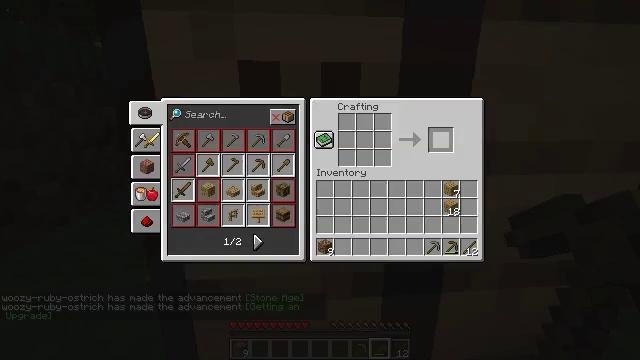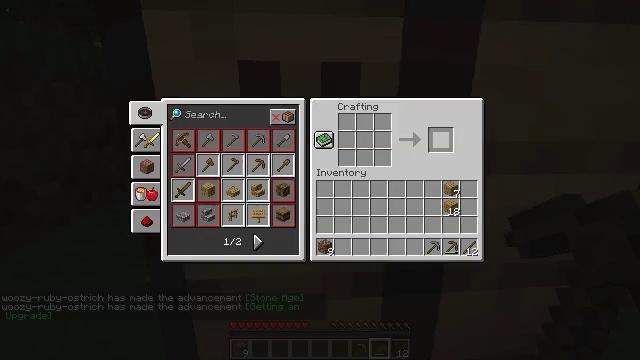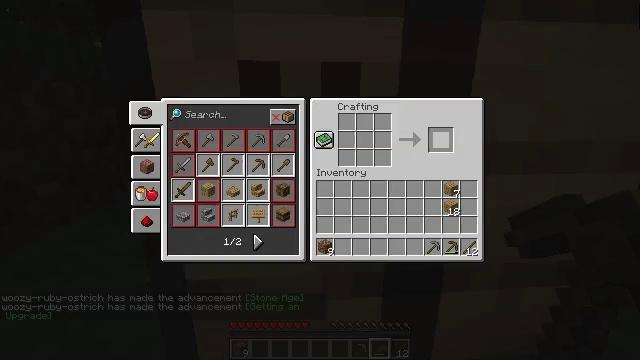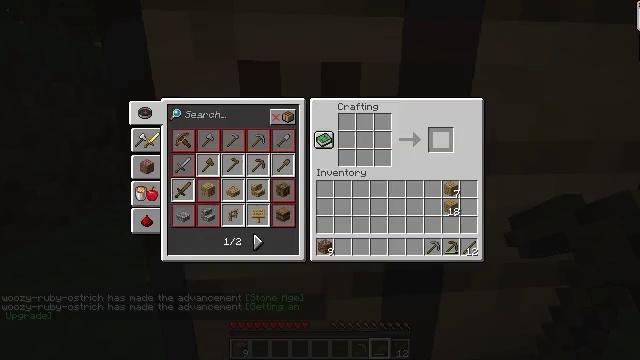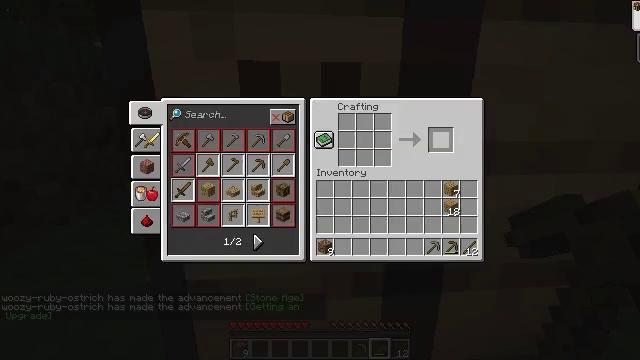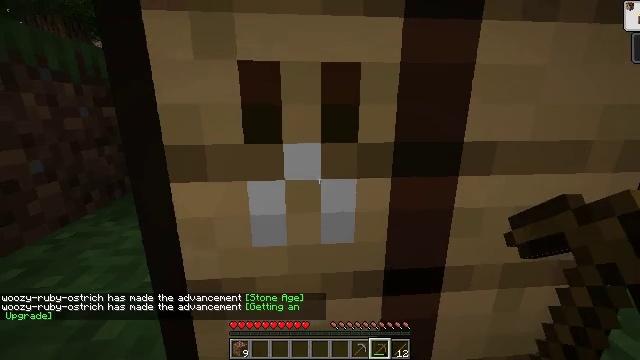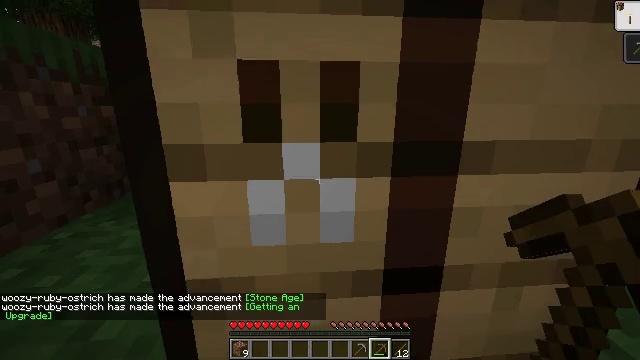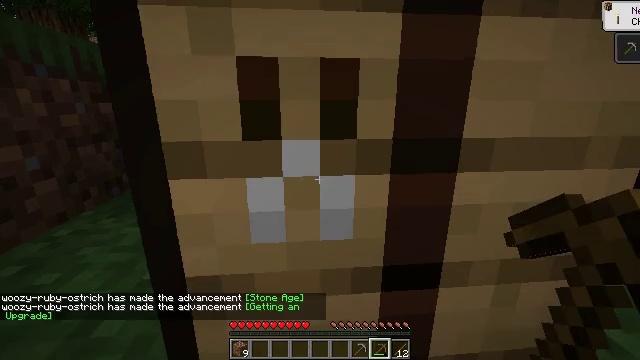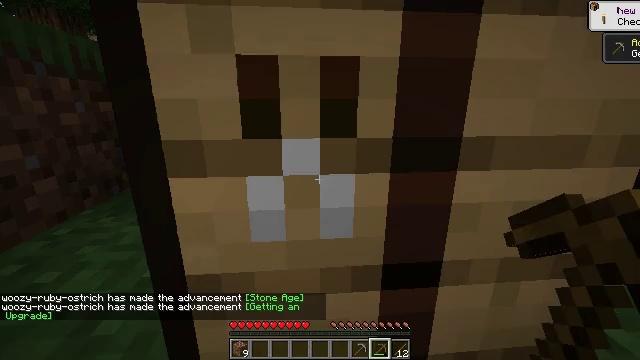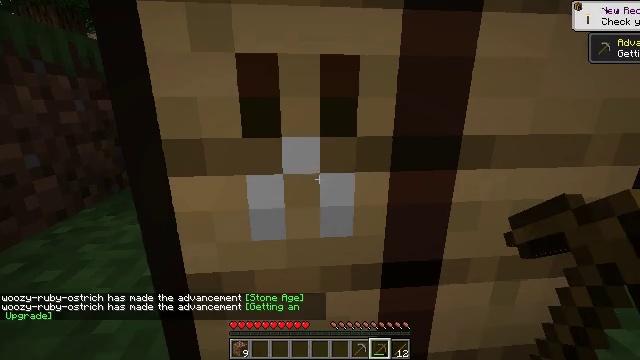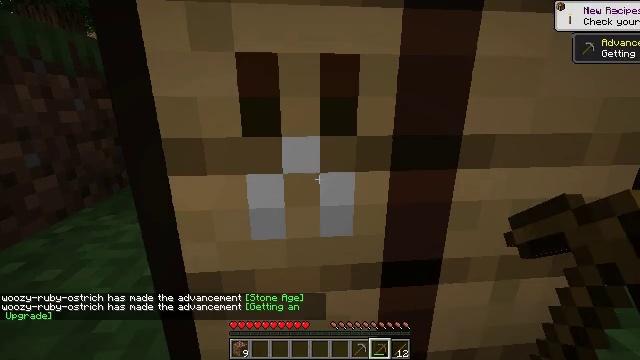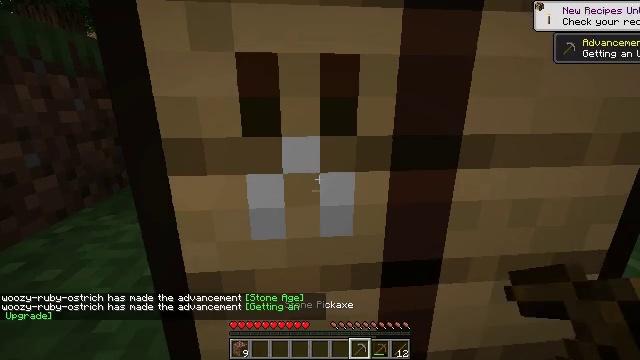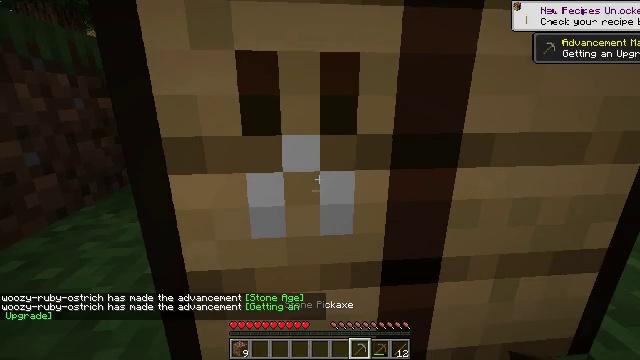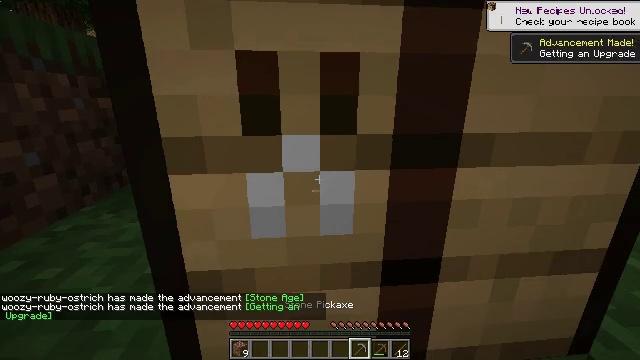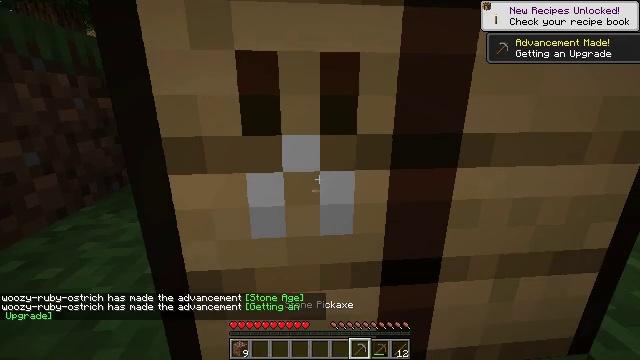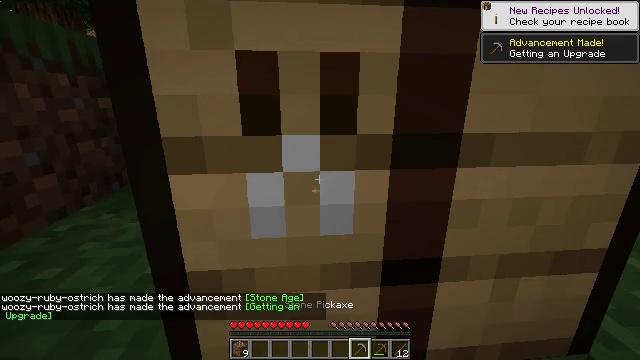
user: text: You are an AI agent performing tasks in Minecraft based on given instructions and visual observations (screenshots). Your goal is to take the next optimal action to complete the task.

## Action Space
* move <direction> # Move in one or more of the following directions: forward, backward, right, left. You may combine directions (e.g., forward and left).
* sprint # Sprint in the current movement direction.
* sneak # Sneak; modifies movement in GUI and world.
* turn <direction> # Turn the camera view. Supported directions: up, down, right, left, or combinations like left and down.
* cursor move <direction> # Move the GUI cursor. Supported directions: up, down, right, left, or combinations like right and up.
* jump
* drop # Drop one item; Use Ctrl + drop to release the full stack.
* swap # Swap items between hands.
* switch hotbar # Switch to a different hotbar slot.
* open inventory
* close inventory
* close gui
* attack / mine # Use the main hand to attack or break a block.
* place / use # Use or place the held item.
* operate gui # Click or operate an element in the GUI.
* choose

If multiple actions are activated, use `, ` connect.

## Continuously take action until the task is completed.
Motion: motion action
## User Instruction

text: Left click on the crafting table
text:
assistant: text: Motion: sneak, open gui
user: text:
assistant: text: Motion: sneak
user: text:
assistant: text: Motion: sneak
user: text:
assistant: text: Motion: no_op
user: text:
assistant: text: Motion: no_op
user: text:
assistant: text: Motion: close gui
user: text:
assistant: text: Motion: no_op
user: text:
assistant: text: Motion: no_op
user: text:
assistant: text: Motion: no_op
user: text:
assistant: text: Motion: no_op
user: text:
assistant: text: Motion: no_op
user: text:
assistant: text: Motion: no_op
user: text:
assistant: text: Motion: no_op
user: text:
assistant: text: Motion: no_op
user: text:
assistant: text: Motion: no_op
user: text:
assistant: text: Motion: no_op
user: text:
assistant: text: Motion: no_op
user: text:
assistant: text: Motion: no_op
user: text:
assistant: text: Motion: attack / mine
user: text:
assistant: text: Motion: attack / mine
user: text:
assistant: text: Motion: attack / mine
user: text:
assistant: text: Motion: attack / mine
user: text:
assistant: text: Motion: attack / mine
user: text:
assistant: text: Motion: attack / mine
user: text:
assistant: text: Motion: attack / mine
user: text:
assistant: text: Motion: attack / mine
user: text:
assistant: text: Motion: attack / mine
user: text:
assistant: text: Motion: attack / mine
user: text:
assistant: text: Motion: attack / mine
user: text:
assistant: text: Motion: attack / mine